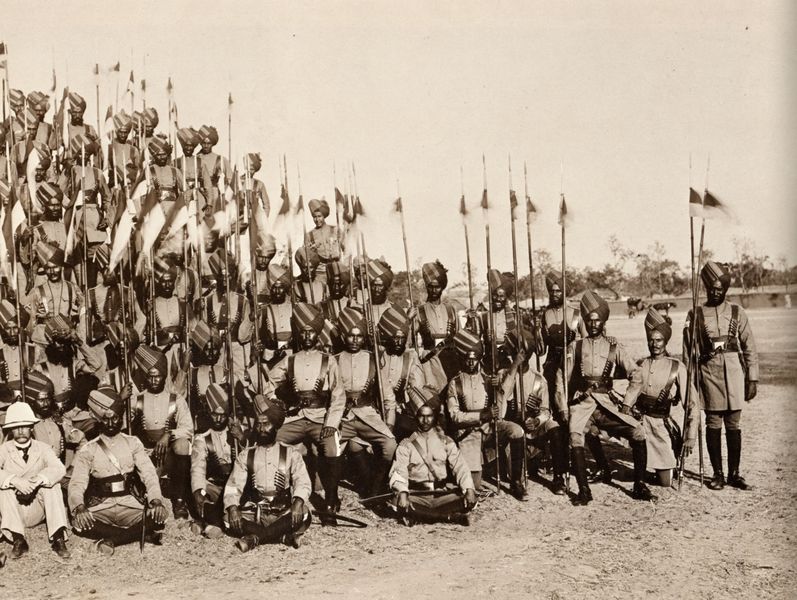
Titel: Einheimischer Lanzenträger
Künstler: Raja Lala Deen Dayal
Schlagwörter: baum, gruppe, himmel, kämpfer, mann, wasser, weiß, bäume, fluss, landschaft, menschen, sand, see, sitzen, braun, hut, hüte, männer, schwarz, gras, tiere, weg, anzug, bart, schnurrbart, arme, stehen, erde, feld, horizont, natur, sonne, boden, sitzend, spitzen, hocke, fahnen, süden, fahne, flagge, afrika, weis, sepia, krieg, lanze, soldaten, draussen, foto, fotografie, photographie, schwarze, stangen, orient, hocken, schwarzweiss, militär, säbel, uniform, uniformen, waffen, soldat, stöcke, helm, stiefel, gruppenbild, armee, heer, wimpel, photo, helme, gewehr, gestaffelt, regiment, krieger, dreck, aussen, lanzen, himel, isokephalie, kniestrümpfe, speer, speere, flaggen, fähnchen, entdecker, indien, turban, englisch, kolonialismus, kolonie, kompanie, turbane, offiziere, standarte, munition, photografie, schneidersitz, flage, kolonial, stifel, missionar, aufstellung, pakistan, fremd, tropenhelm, lotussitz, europäer, weißer, kolonialsoldaten, tropenhut, kollonie, ausland, britten, sppere, lotussitze, tirbane, sordaten